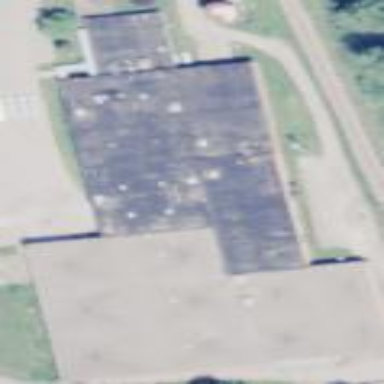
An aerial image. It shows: Commercial building.